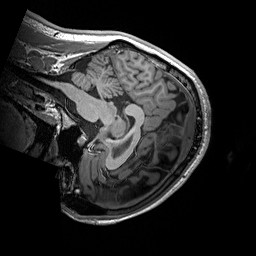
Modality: T1w
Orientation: sagittal
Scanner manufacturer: siemens
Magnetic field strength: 3 T
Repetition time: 2.2 s
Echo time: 0.00244 s